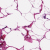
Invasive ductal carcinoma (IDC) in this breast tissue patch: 0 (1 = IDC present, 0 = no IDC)